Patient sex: M
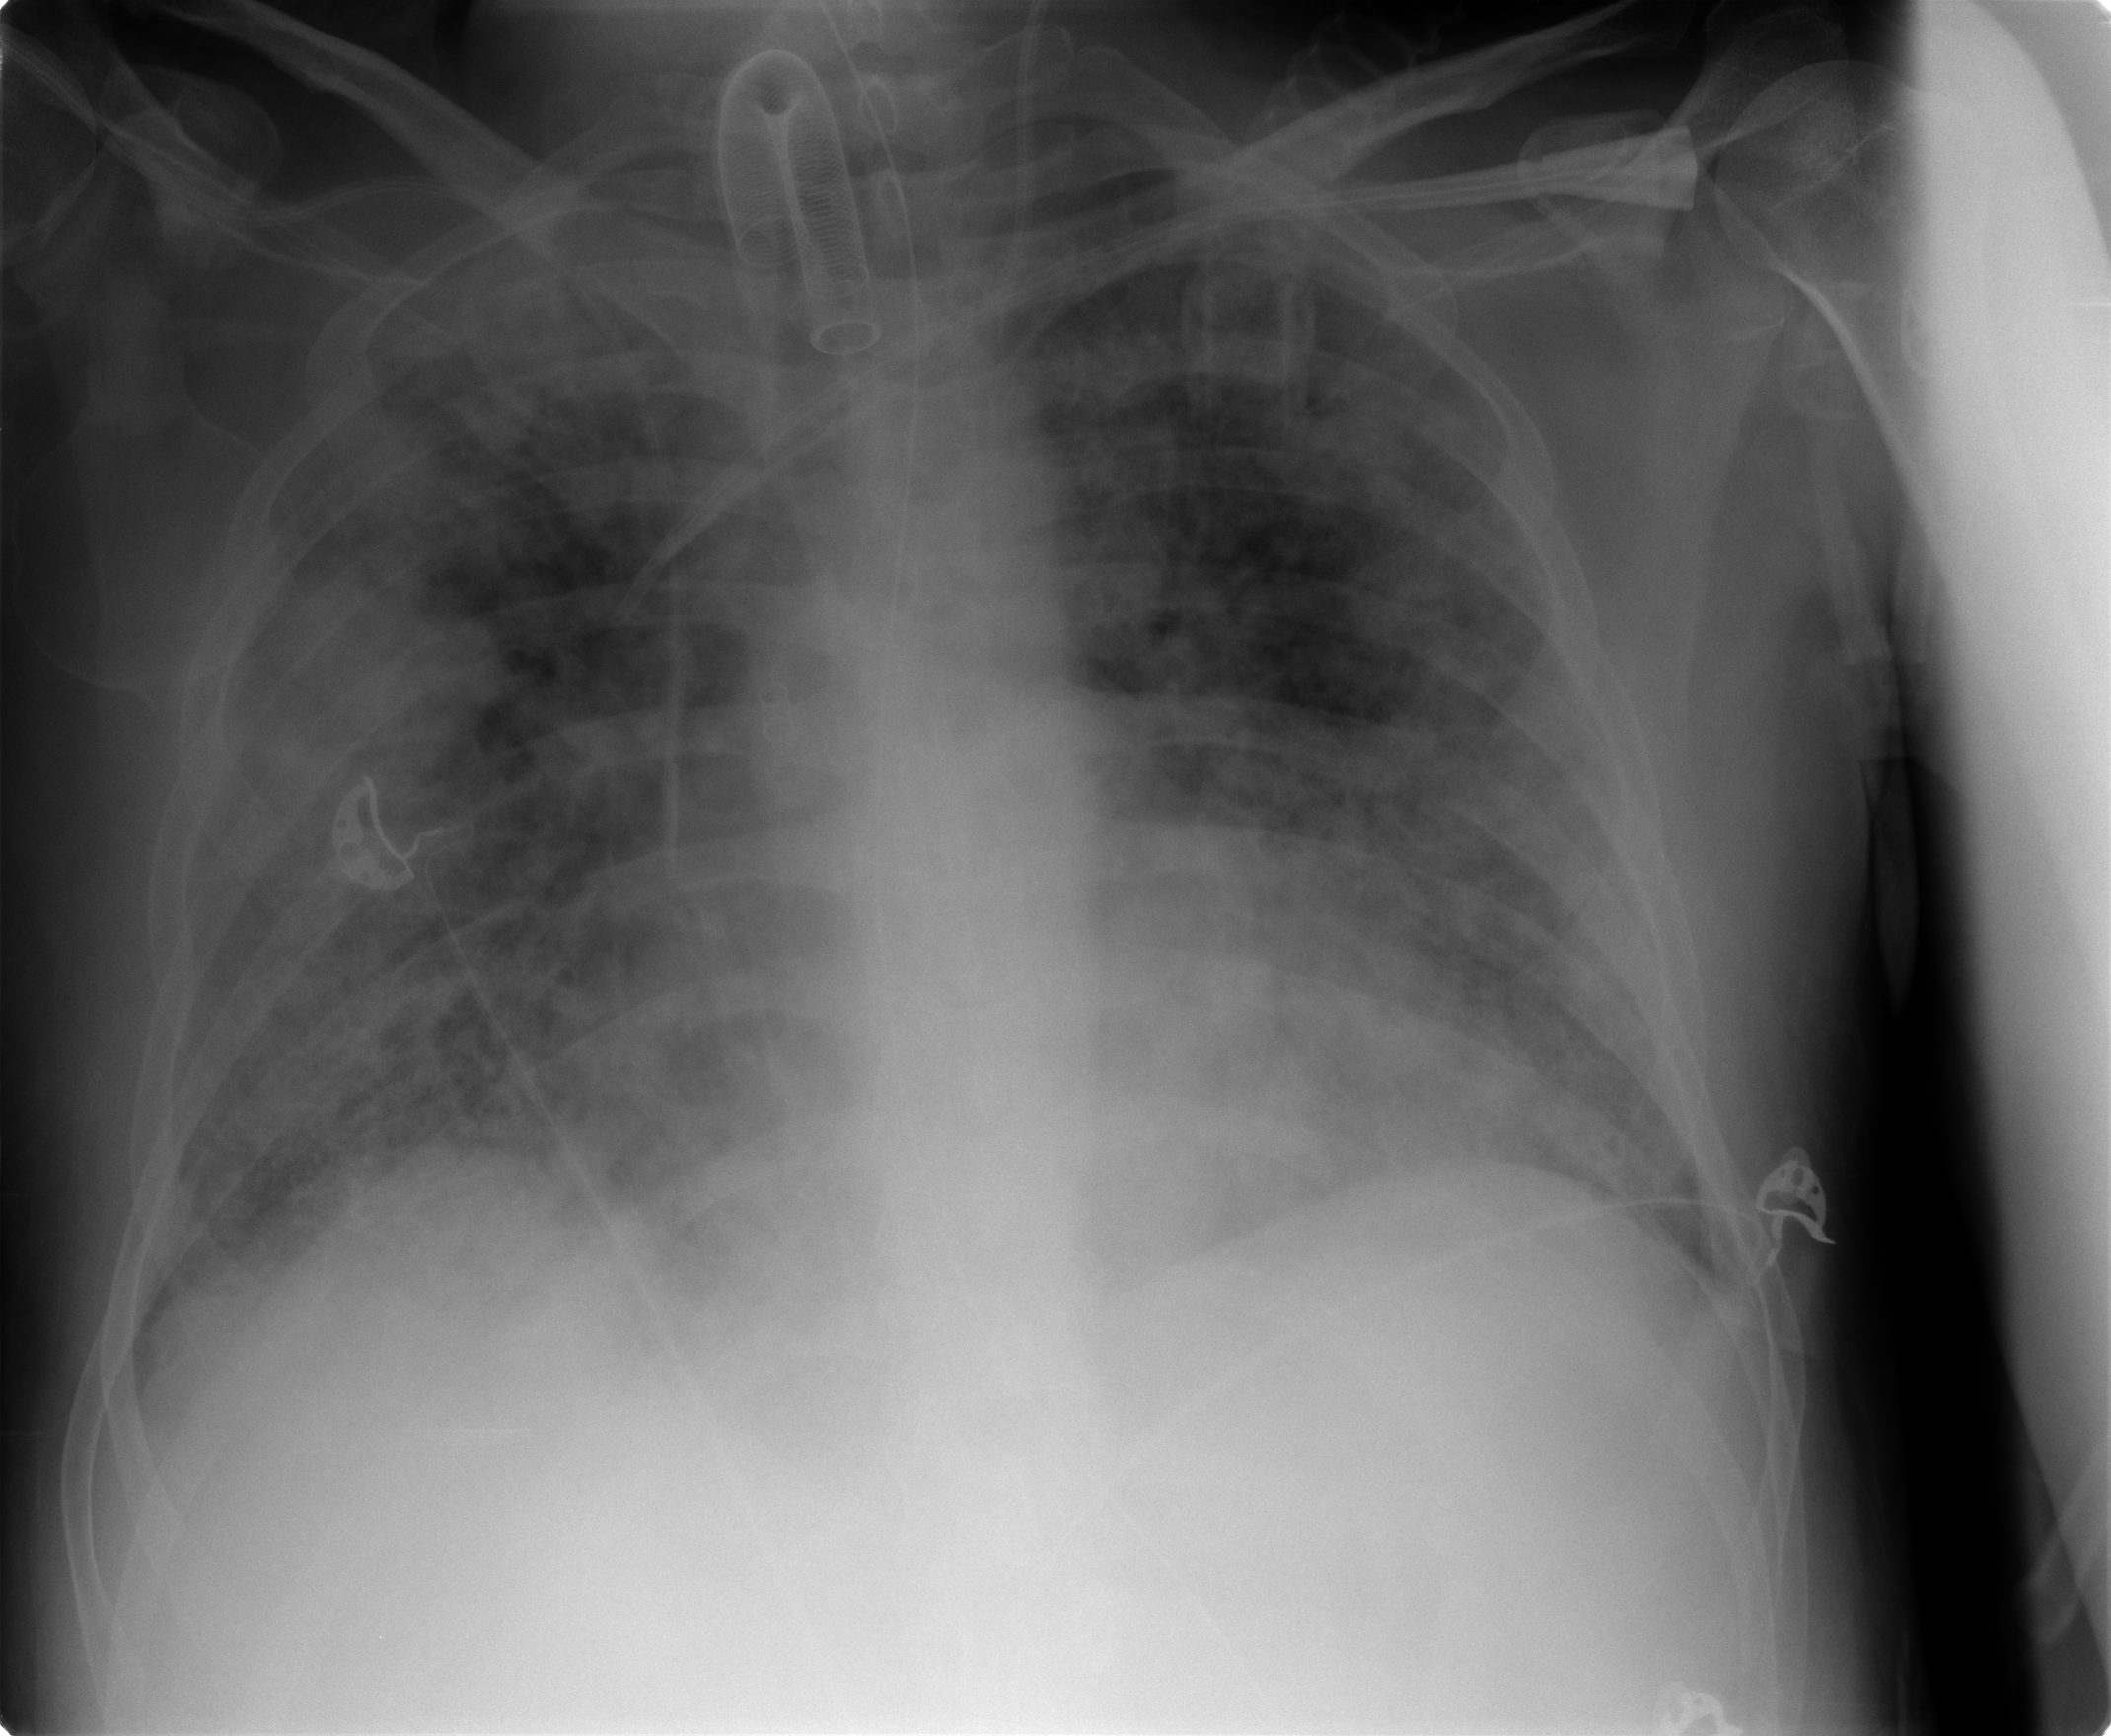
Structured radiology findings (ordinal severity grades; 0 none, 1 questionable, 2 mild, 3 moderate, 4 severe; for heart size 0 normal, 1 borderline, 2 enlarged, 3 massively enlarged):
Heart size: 0
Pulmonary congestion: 3
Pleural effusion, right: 3
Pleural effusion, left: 3
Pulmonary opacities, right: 4
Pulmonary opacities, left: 4
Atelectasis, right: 3
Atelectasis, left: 3